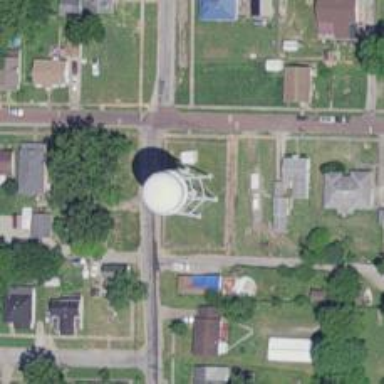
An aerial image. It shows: Water tower that is man-made.